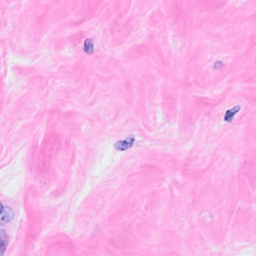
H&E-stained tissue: Breast